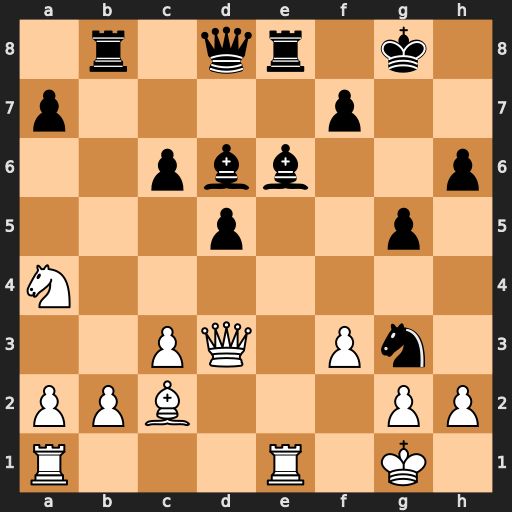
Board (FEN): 1r1qr1k1/p4p2/2pbb2p/3p2p1/N7/2PQ1Pn1/PPB3PP/R3R1K1
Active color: w
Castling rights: -
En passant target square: -
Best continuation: Qh7+ Kf8 Qxh6+